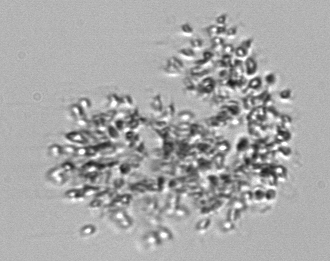
Label: Chaetoceros_didymus_TAG_external_flagellate